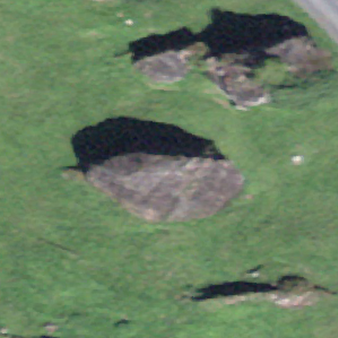
Label: bouldering_area